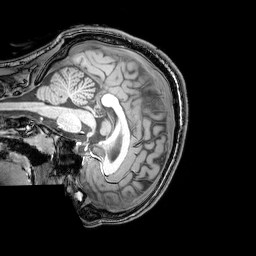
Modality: T1w
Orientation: sagittal
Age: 22
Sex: male
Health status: healthy
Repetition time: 0.081 s
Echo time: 0.037 s